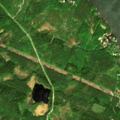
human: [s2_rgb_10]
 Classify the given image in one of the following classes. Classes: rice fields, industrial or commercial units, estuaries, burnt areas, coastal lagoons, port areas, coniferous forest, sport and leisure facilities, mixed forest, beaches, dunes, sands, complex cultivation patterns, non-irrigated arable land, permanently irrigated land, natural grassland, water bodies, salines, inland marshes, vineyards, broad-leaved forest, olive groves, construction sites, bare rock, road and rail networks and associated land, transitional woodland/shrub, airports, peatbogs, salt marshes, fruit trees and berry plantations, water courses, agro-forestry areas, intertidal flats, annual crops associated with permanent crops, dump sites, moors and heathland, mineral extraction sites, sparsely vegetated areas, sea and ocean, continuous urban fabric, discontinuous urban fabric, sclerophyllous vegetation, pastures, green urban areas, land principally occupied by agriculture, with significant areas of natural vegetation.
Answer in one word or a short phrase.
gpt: coniferous forest, mixed forest, sea and ocean